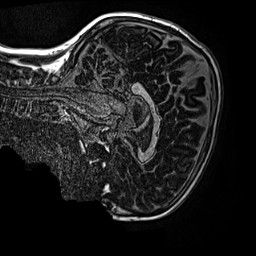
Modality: MP2RAGE
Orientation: sagittal
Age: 12
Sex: male
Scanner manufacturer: siemens
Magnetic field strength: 3 T
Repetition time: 4 s
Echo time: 0.00299 s